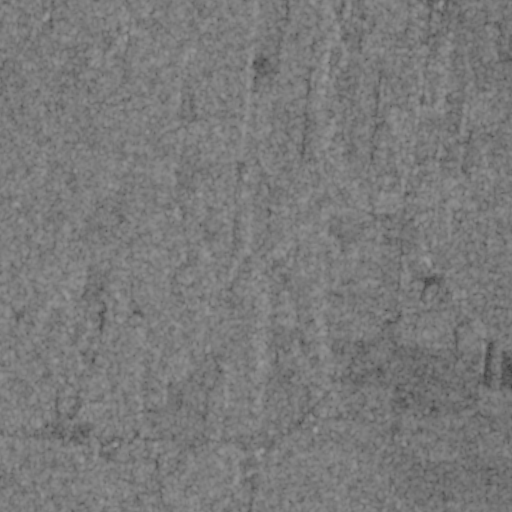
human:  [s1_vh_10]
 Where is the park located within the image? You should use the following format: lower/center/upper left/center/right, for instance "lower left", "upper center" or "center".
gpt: The park is located in the upper right of the image.
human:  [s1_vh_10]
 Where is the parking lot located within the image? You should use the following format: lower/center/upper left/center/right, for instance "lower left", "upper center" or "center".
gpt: The parking lot is located in the upper right of the image.
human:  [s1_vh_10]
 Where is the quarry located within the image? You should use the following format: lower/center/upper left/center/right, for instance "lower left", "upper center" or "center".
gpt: The quarry is located in the upper center of the image.
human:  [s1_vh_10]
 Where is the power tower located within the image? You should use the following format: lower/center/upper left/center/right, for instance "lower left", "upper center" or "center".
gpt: There is no power tower in the image.

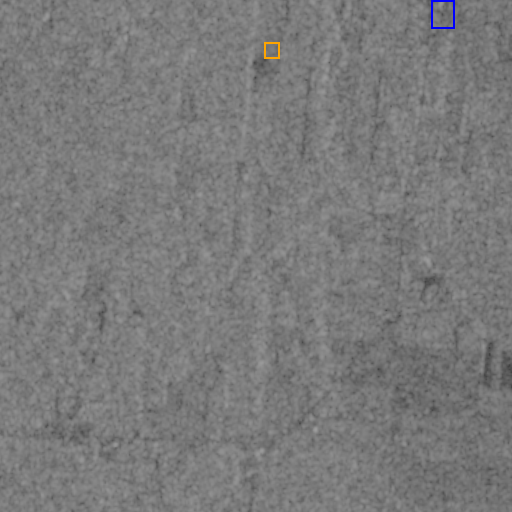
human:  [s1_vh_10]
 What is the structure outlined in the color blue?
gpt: The structure outlined in blue is a park.
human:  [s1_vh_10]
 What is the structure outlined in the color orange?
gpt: The structure outlined in orange is a quarry.
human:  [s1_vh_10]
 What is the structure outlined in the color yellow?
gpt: There is no yellow outline.